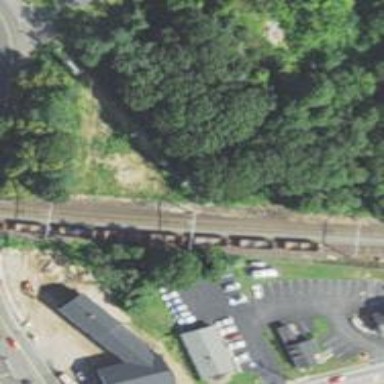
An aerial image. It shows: Railway track with contact line for electrification.